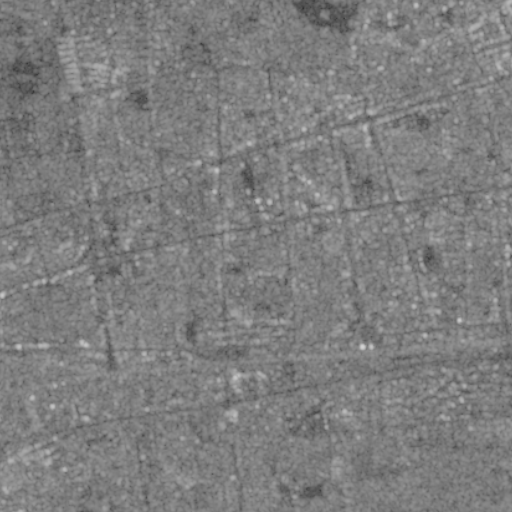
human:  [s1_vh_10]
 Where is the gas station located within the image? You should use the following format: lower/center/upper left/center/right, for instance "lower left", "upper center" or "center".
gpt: The gas station is located in the lower left of the image.
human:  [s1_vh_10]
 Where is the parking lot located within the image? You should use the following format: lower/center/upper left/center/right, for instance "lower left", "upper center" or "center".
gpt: The parking lot is located in the center right of the image.
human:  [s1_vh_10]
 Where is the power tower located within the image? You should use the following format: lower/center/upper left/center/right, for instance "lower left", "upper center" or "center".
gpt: The power tower is located in the upper left of the image.
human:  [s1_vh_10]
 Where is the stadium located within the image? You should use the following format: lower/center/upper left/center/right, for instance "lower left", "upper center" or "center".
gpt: The stadium is located in the center right of the image.
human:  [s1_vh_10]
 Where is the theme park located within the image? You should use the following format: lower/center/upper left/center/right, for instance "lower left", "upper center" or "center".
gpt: The theme park is located in the upper center of the image.
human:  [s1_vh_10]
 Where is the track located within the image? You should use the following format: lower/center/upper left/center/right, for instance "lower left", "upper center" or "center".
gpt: The track is located in the lower center of the image.
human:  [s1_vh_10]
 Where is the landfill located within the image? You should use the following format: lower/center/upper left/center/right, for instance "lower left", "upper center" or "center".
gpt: There is no landfill in the image.

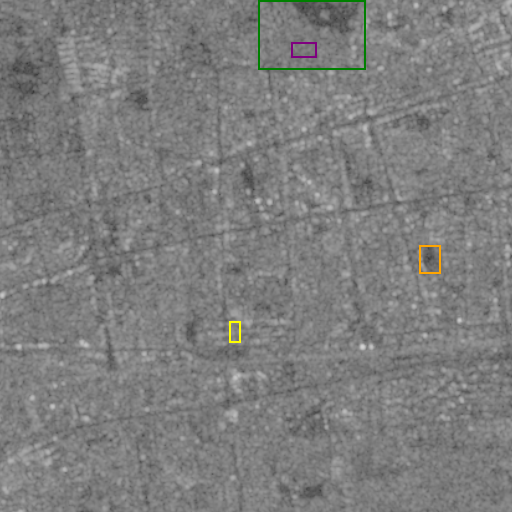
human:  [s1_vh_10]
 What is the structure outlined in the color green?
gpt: The structure outlined in green is a park.
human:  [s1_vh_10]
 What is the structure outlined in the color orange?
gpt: The structure outlined in orange is a stadium.
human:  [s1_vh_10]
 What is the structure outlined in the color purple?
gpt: The structure outlined in purple is a theme park.
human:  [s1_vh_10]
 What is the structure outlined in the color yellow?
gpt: The structure outlined in yellow is a track.
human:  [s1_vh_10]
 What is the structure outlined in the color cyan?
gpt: There is no cyan outline.